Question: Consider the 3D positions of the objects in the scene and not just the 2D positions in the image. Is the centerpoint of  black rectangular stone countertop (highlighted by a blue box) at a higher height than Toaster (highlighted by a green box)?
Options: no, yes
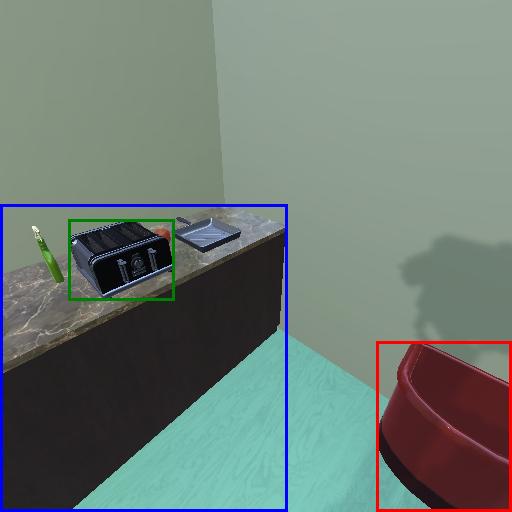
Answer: no